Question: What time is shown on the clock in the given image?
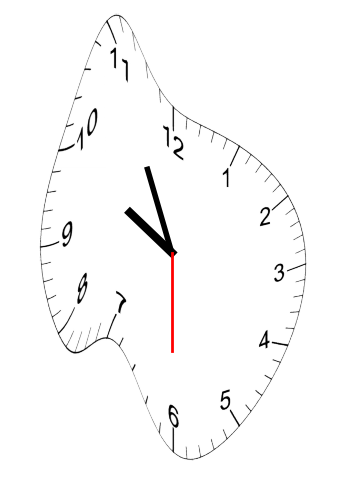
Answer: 09:55:30